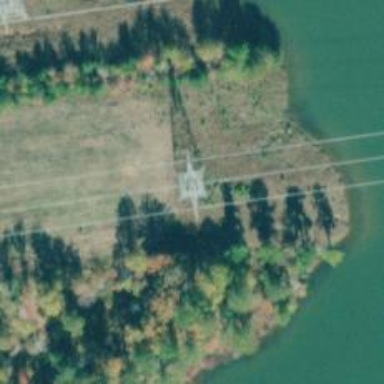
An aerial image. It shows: Lattice structure tower used for power distribution.